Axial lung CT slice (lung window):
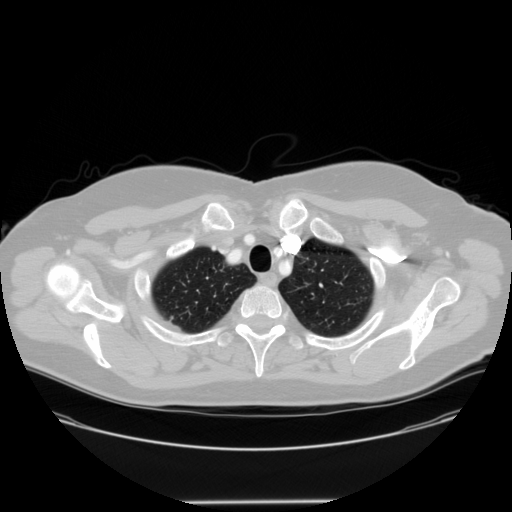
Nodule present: no